Aerial crown-view tile of a tropical tree (Barro Colorado Island, Panama), acquired 20240611:
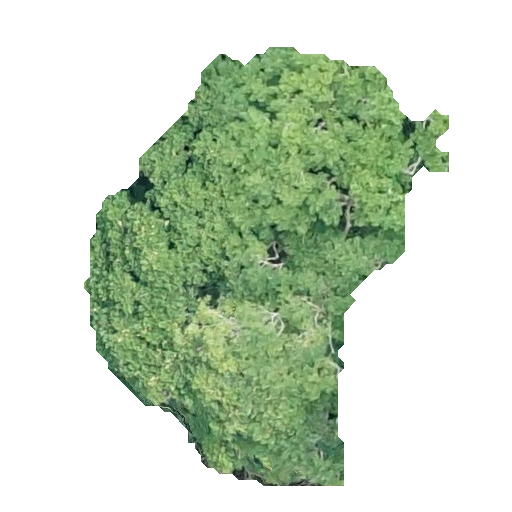
Species: Jacaranda copaia
GBIF accepted scientific name: Jacaranda copaia
Crown area: 156.503 m²